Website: bh-photo
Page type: receipt
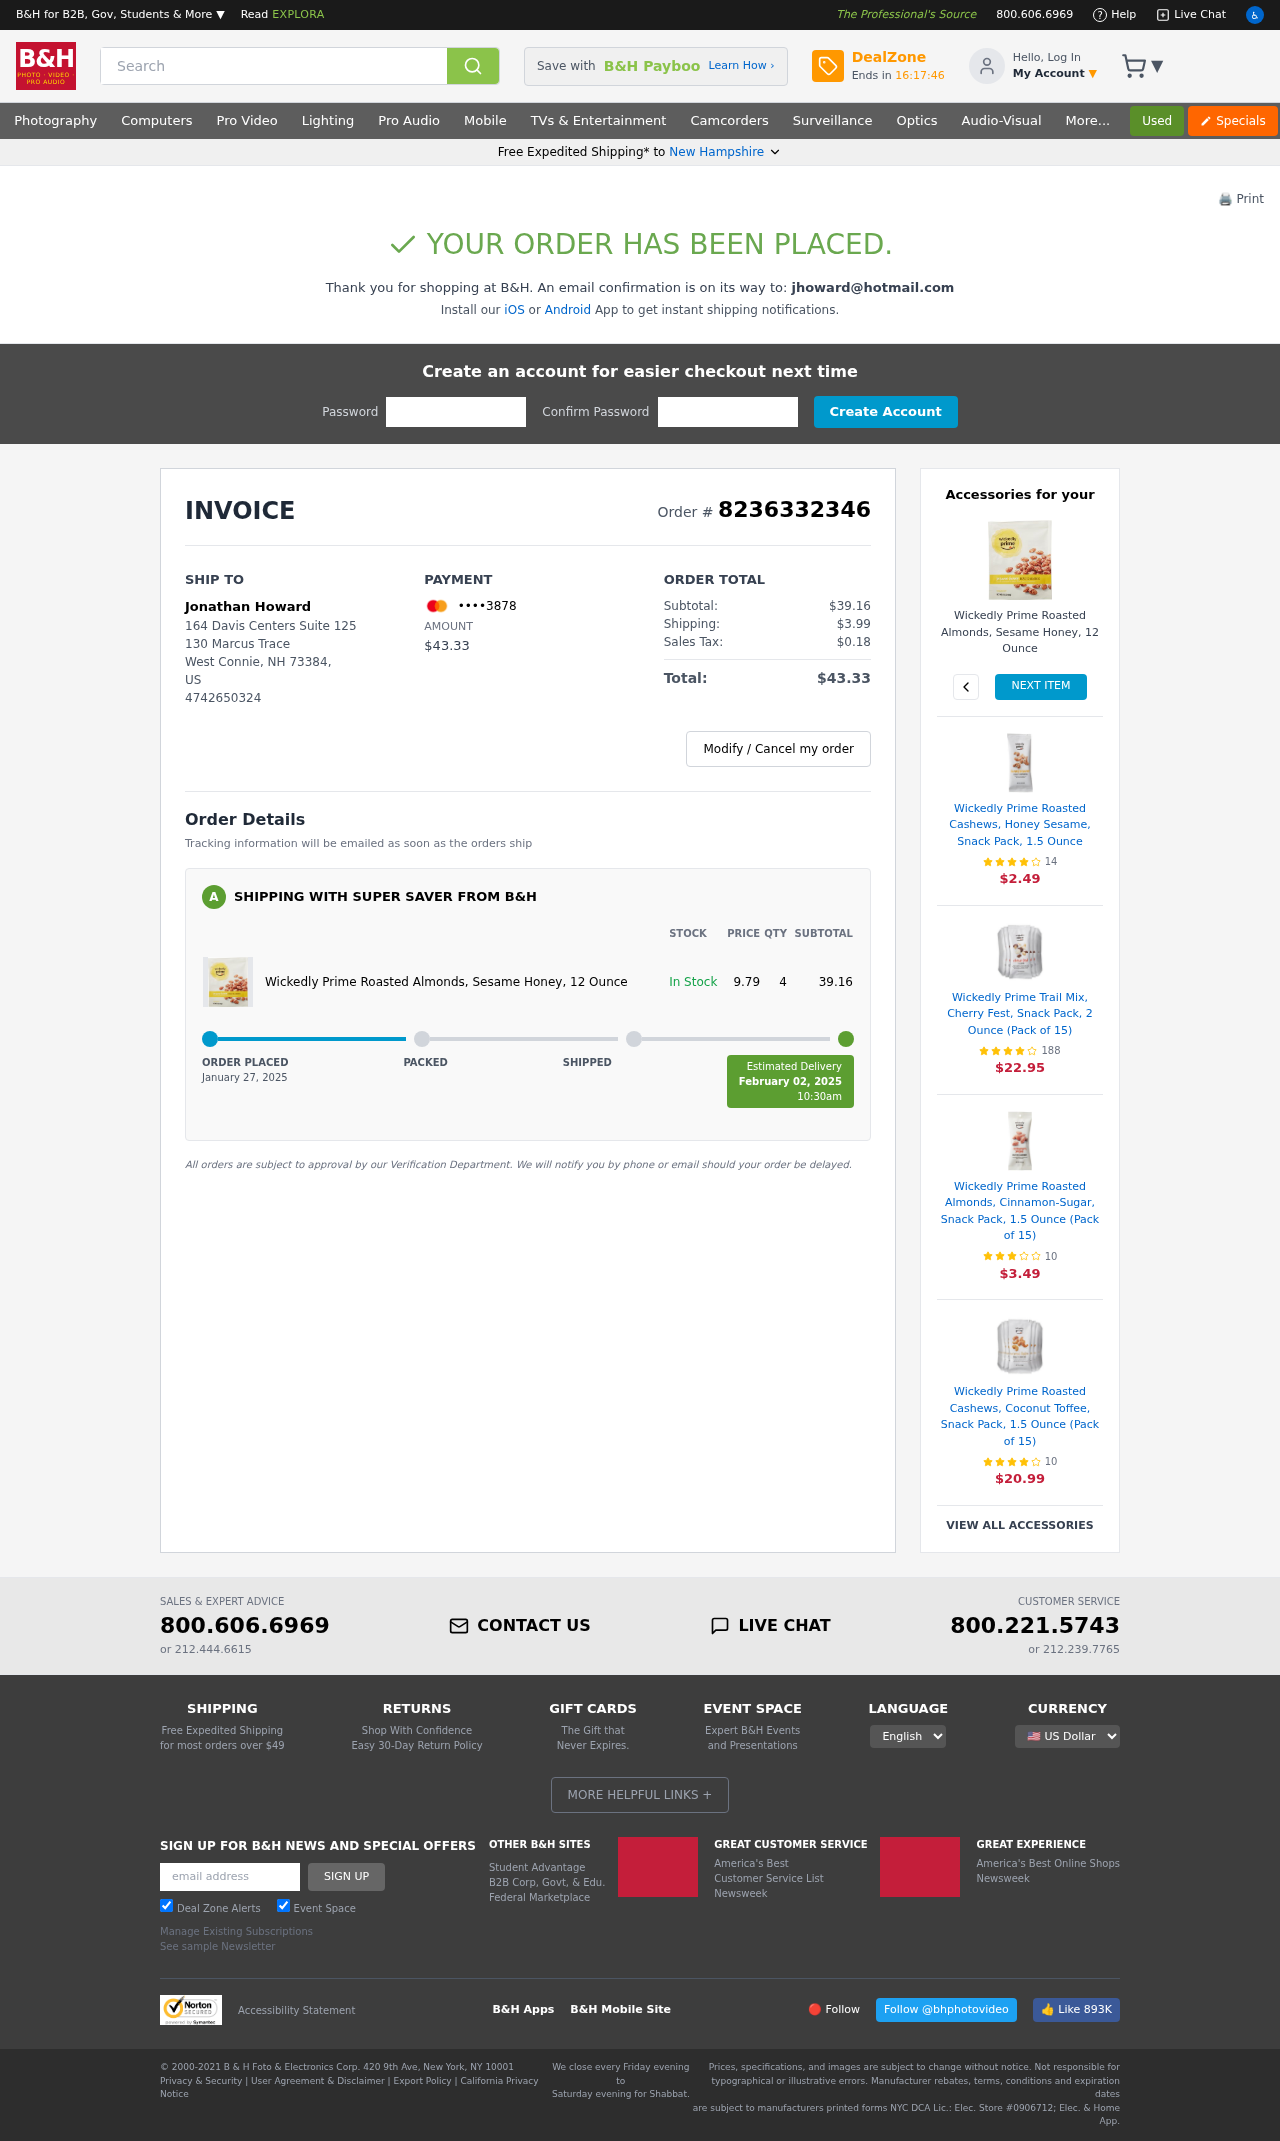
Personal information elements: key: PII_CARD_LAST4
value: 3878
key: PII_CITY
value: West Connie
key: PII_EMAIL
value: jhoward@hotmail.com
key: PII_FULLNAME
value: Jonathan Howard
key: PII_PHONE
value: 4742650324
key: PII_POSTCODE
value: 73384
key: PII_STATE
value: New Hampshire
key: PII_STATE_ABBR
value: NH
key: PII_STREET
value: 164 Davis Centers Suite 125
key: PII_STREET2
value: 130 Marcus Trace
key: PII_COUNTRY_CODE
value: US
Product elements: key: PRODUCT1_NAME
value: Wickedly Prime Roasted Almonds, Sesame Honey, 12 Ounce
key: PRODUCT1_PRICE
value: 9.79
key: PRODUCT1_QUANTITY
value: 4
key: PRODUCT1_NAME2
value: Wickedly Prime Roasted Almonds, Sesame Honey, 12 Ounce
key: PRODUCT2_NAME
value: Wickedly Prime Roasted Cashews, Honey Sesame, Snack Pack, 1.5 Ounce
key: PRODUCT2_NUM_RATINGS
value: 14
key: PRODUCT2_PRICE
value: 2.49
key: PRODUCT3_NAME
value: Wickedly Prime Trail Mix, Cherry Fest, Snack Pack, 2 Ounce (Pack of 15)
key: PRODUCT3_NUM_RATINGS
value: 188
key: PRODUCT3_PRICE
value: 22.95
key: PRODUCT4_NAME
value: Wickedly Prime Roasted Almonds, Cinnamon-Sugar, Snack Pack, 1.5 Ounce (Pack of 15)
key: PRODUCT4_NUM_RATINGS
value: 10
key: PRODUCT4_PRICE
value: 3.49
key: PRODUCT5_NAME
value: Wickedly Prime Roasted Cashews, Coconut Toffee, Snack Pack, 1.5 Ounce (Pack of 15)
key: PRODUCT5_NUM_RATINGS
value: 10
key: PRODUCT5_PRICE
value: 20.99
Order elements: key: ORDER_ID
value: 8236332346
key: ORDER_TOTAL
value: $43.33
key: ORDER_SUBTOTAL
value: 39.16
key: ORDER_SUBTOTAL
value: $39.16
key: ORDER_SHIPPING_COST
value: $3.99
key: ORDER_TAX
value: $0.18
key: ORDER_DATE
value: January 27, 2025
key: ORDER_DELIVERY_DATE
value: February 02, 2025
Search elements: key: HEADER_SEARCH
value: Search